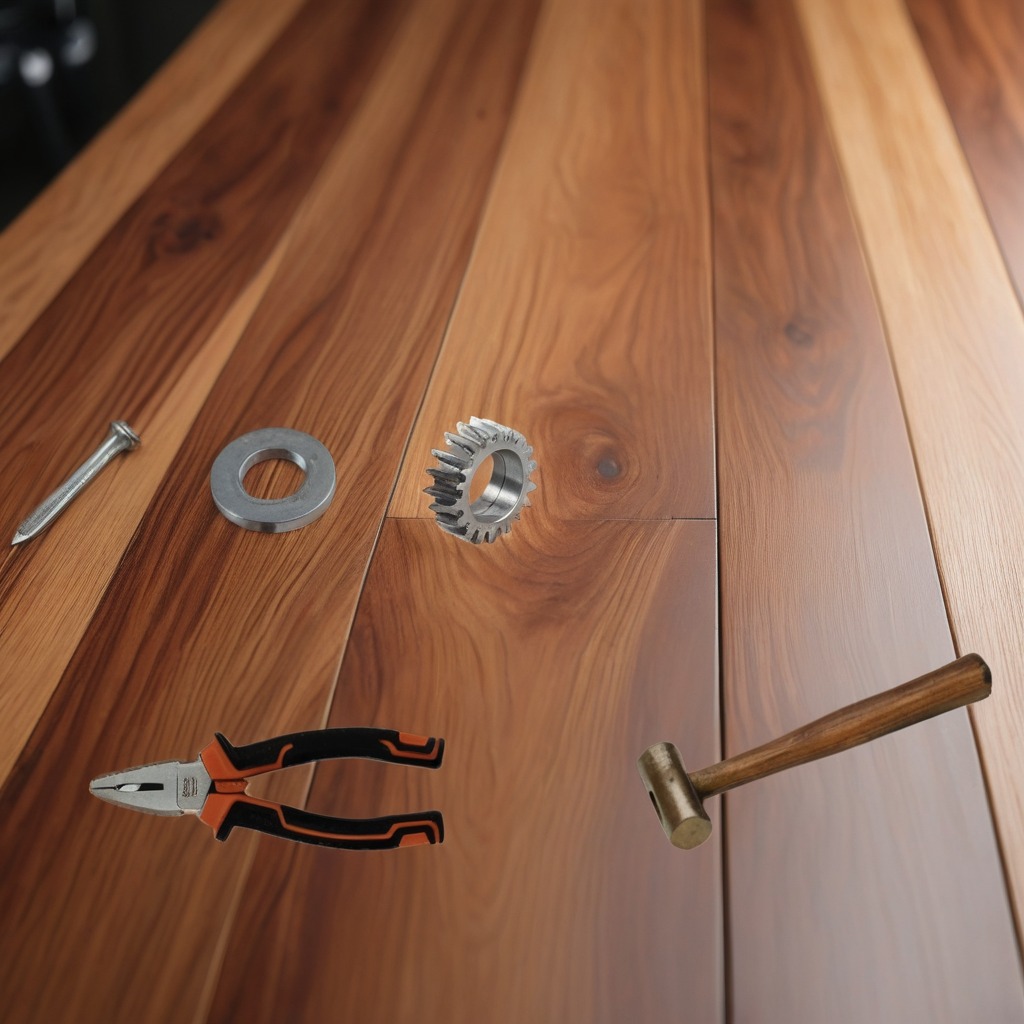
A steel gear with teeth, a flat metal washer, a hammer, an iron nail, and a pair of pliers are lying on the wooden table in a carpentry studio.